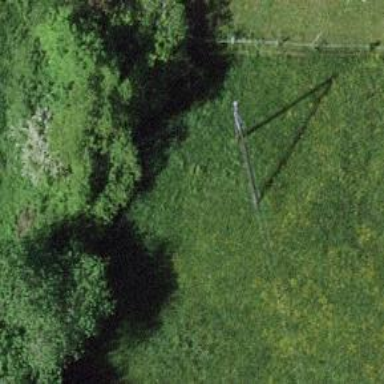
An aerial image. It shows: Minor power line.